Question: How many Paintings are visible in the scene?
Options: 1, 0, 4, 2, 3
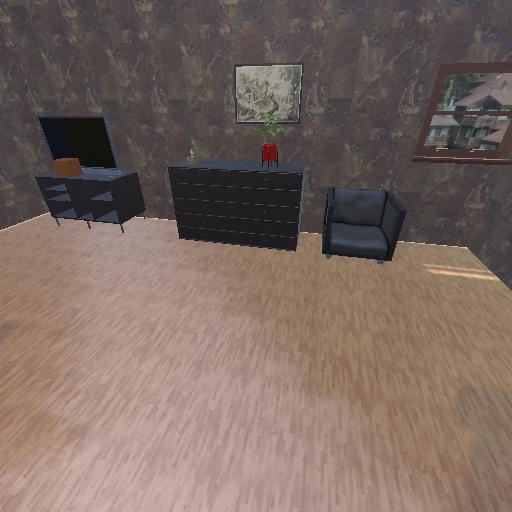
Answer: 1